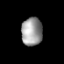
Tissue: prostate
Cell type: T cells
Senescence score: 0.3006
Nuclear area (px): 579
Mean DAPI intensity: 154.886